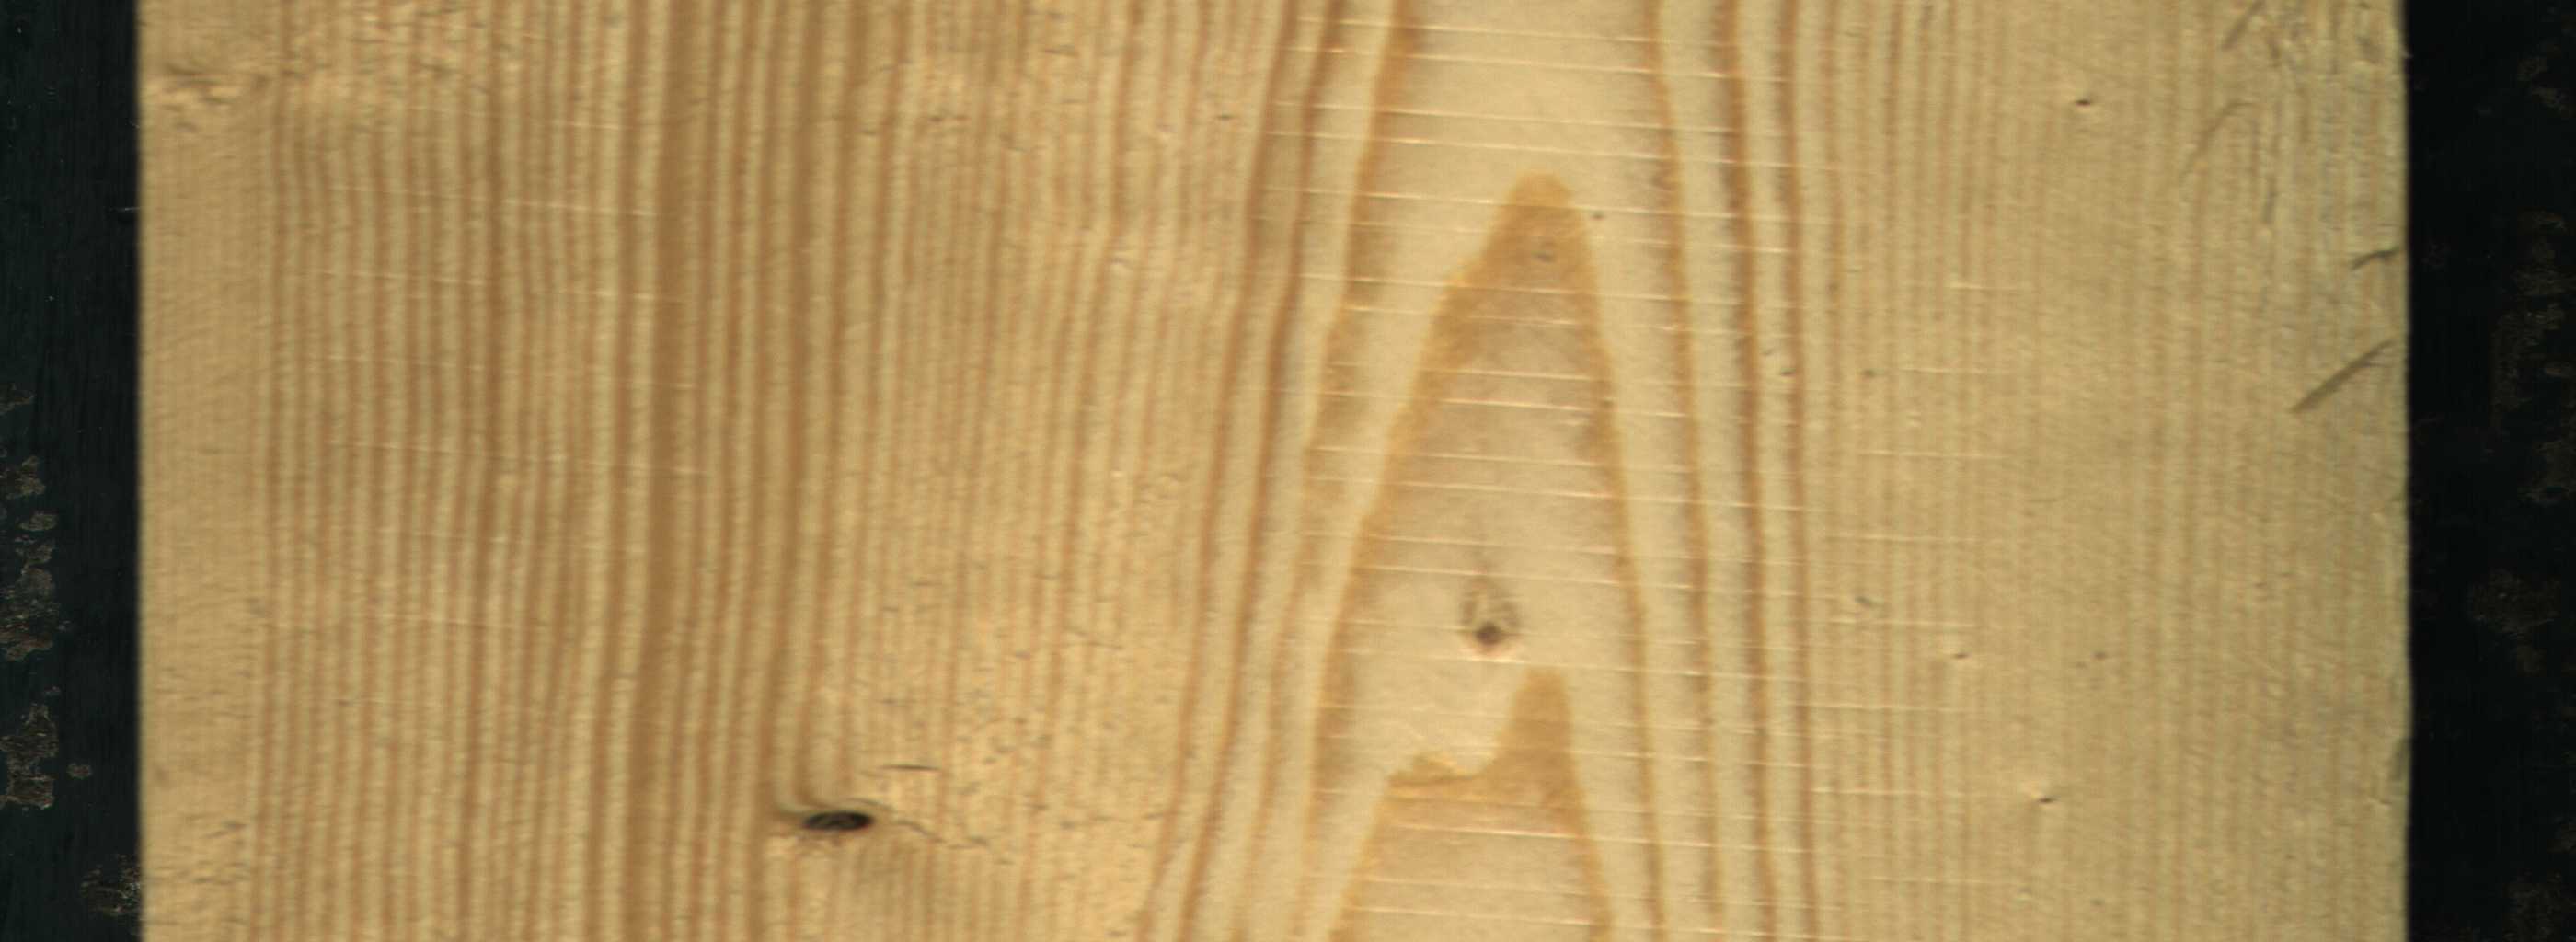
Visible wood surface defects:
Dead_Knot